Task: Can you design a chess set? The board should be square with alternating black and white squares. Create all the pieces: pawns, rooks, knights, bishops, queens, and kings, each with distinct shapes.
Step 1770:
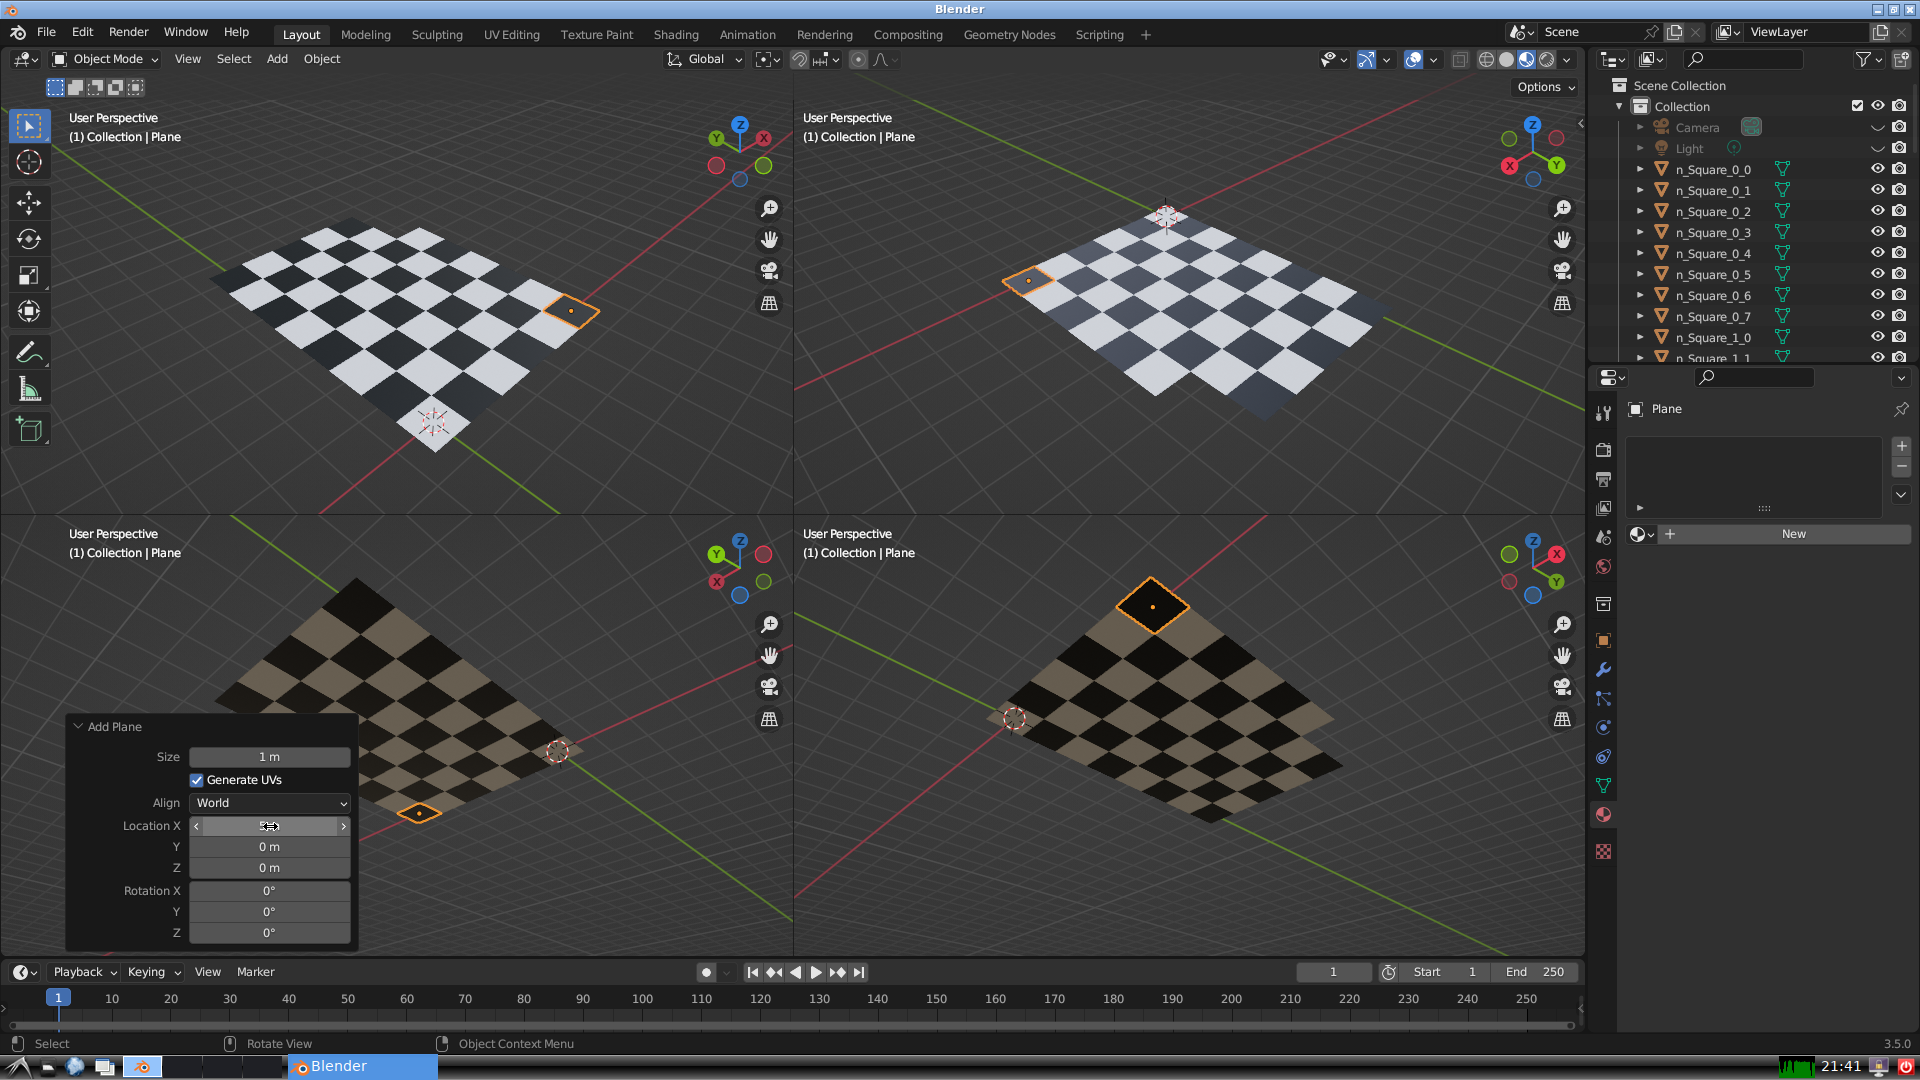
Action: {"mouse_move": [270, 846]}